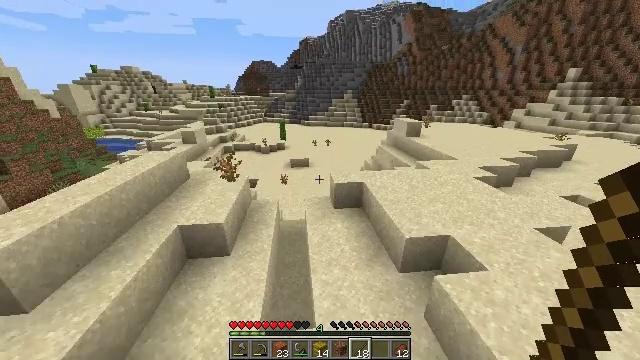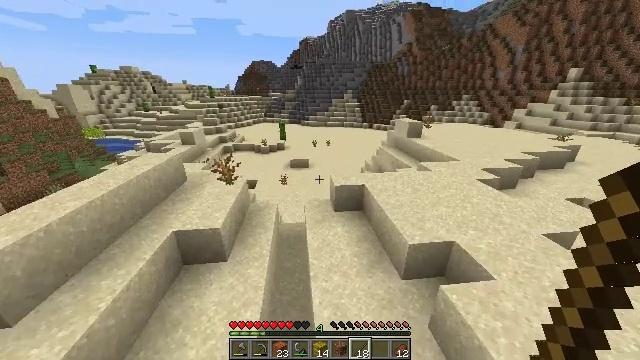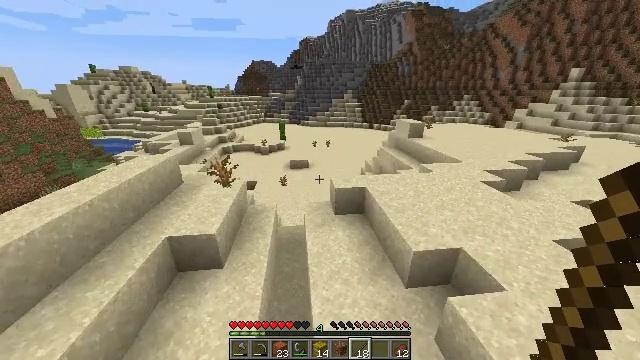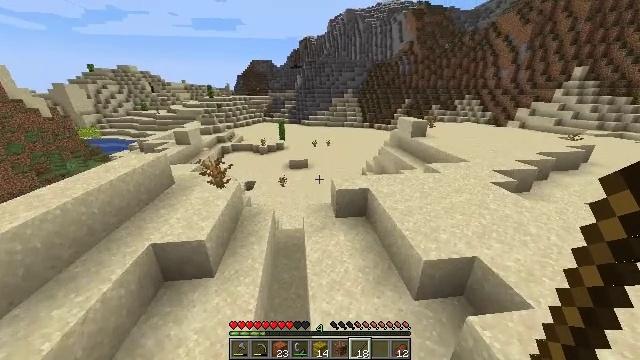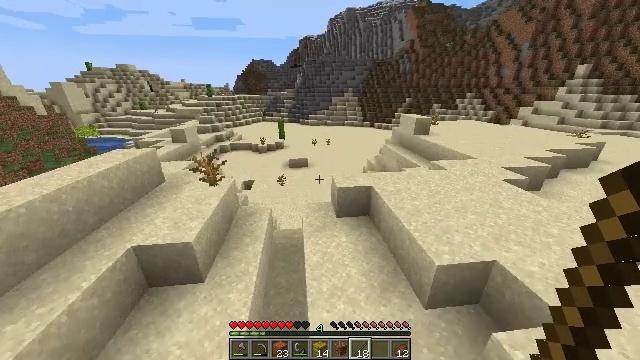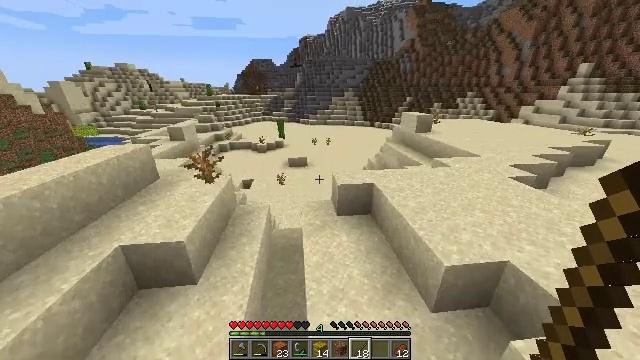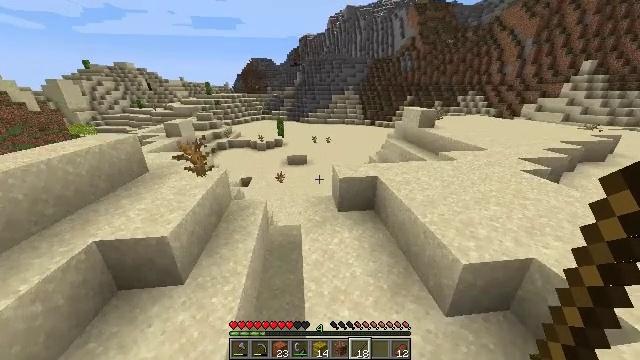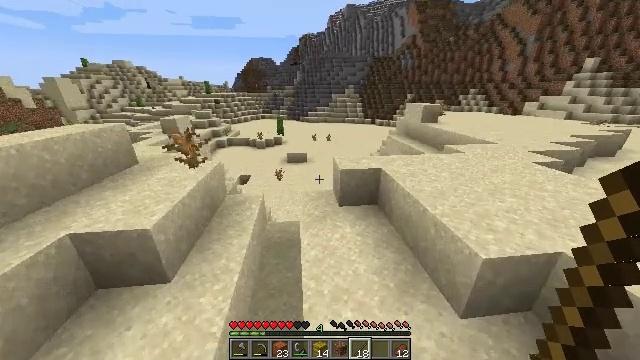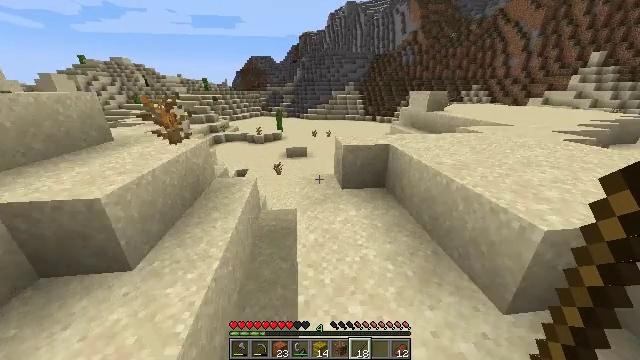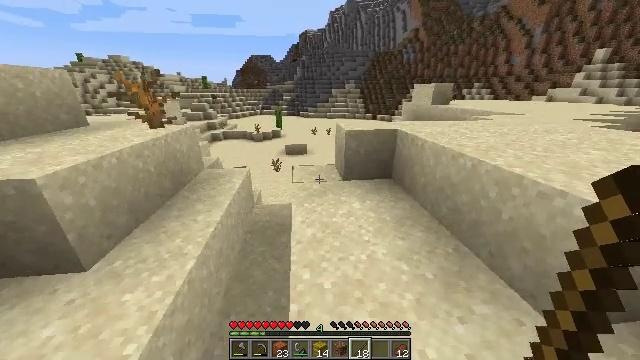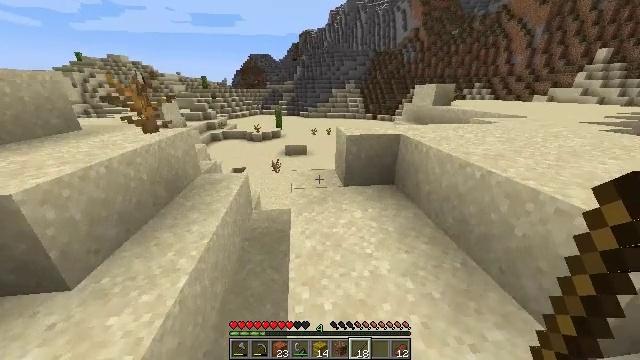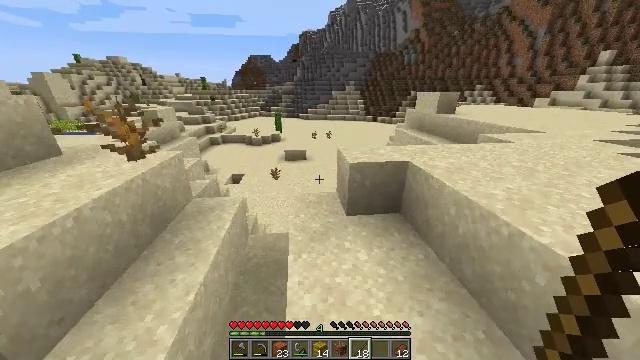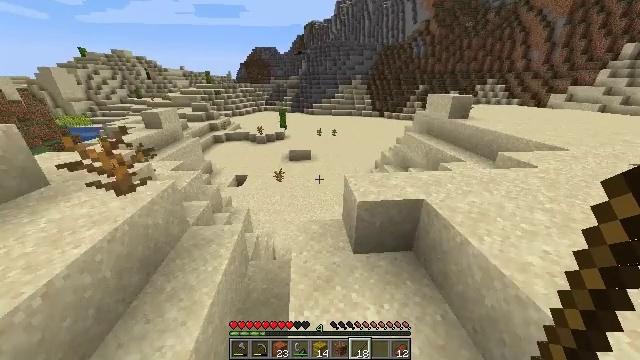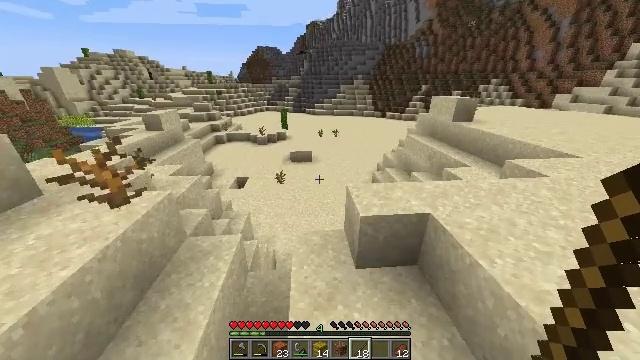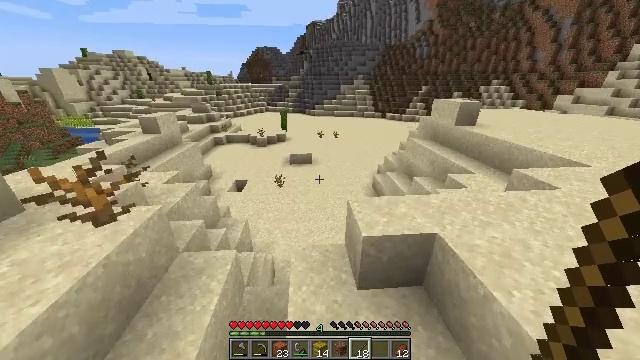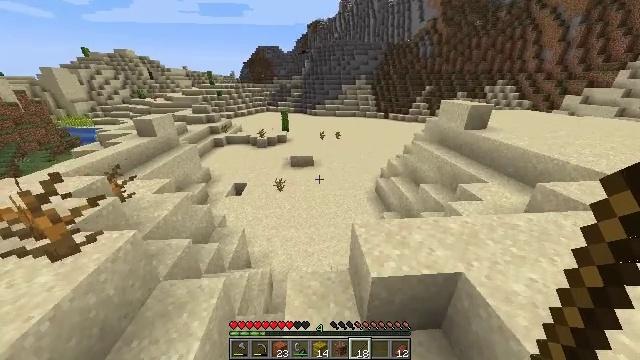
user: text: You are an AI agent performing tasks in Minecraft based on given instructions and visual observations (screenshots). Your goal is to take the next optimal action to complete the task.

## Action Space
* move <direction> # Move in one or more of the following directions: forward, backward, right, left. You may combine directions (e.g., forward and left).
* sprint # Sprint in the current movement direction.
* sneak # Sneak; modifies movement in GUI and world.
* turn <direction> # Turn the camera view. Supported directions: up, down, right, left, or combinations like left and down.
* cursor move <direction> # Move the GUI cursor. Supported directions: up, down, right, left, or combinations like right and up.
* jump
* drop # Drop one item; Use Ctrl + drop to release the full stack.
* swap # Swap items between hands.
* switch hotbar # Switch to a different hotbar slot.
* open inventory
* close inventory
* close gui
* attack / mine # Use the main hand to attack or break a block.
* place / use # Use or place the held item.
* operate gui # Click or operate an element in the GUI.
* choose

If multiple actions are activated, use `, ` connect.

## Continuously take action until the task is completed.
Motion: motion action
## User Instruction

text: Gather a dead bush.
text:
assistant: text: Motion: move forward, sprint, jump
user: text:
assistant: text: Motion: move forward, sprint, jump
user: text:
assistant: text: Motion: move forward, sprint, jump
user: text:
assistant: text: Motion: move forward, sprint, jump
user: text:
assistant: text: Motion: move forward, sprint, jump
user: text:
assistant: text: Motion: move forward, sprint, jump
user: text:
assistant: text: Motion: move forward, sprint, jump
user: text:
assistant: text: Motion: move forward, sprint, jump
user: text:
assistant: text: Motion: move forward, sprint, jump
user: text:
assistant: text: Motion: move forward, sprint, jump
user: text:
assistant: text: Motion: move forward, sprint, jump
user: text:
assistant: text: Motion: move forward, sprint, turn left and down, jump
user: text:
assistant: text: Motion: move forward, sprint, jump
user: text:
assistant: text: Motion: move forward, sprint, jump
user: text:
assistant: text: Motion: move forward, sprint, jump
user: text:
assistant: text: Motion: move forward, sprint, turn left, jump
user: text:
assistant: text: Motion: move forward, sprint, turn left, jump
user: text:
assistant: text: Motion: move forward, sprint, turn left and down, jump
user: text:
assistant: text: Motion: move forward, sprint, jump
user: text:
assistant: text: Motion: move forward, sprint, jump
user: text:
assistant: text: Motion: move forward, sprint, jump
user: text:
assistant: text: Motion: move forward, sprint, jump
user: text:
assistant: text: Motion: move forward, sprint, jump
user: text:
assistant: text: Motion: move forward, sprint, jump
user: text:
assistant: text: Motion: move forward, sprint, jump
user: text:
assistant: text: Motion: move forward, sprint, jump
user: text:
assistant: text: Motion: move forward, sprint, jump
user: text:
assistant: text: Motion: move forward, sprint, jump
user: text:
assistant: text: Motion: move forward, sprint, jump
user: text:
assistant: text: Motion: move forward, sprint, jump